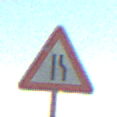
Verkehrszeichen: EinseitigVerengteFahrbahnRechts
Umgebung: Outdoor, Nature
Tageszeit: SunriseSunset
Wetter: Clear
Licht: Natural
Jahreszeit: NotSpecified
Kontrast: LowContrast